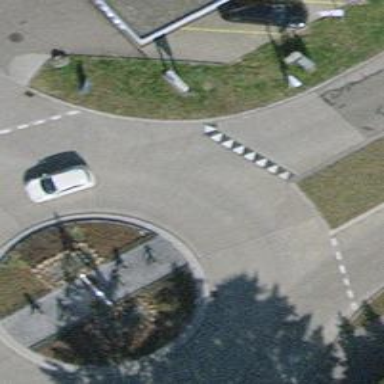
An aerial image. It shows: Secondary road with concrete surface.